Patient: sex M, age 61
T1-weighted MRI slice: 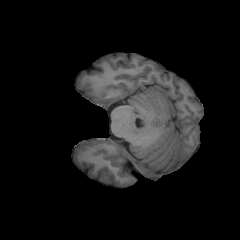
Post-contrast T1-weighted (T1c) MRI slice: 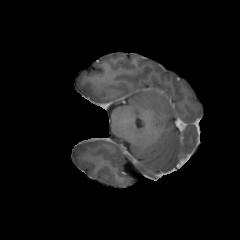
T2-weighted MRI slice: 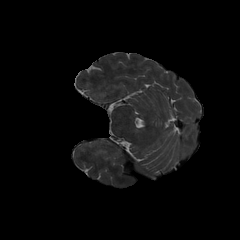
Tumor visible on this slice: no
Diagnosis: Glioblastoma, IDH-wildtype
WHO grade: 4